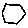
Label: hexagon